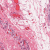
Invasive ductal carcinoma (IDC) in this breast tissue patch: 0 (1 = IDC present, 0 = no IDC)